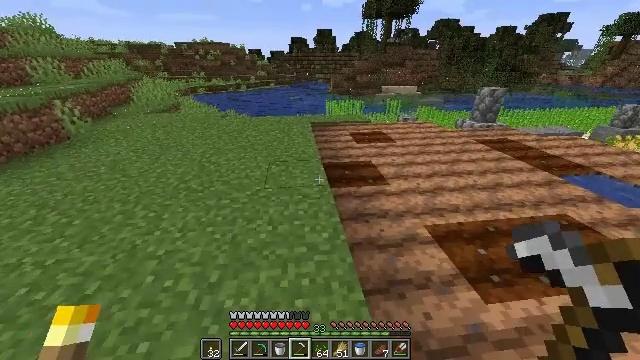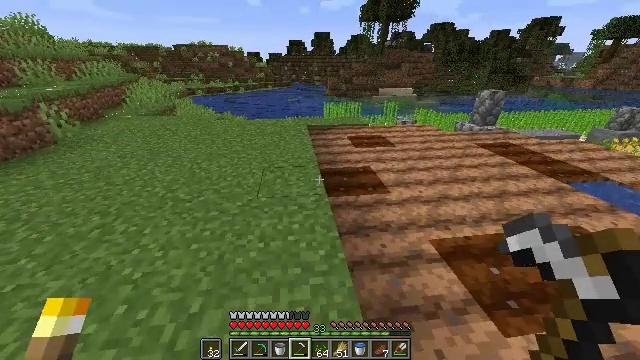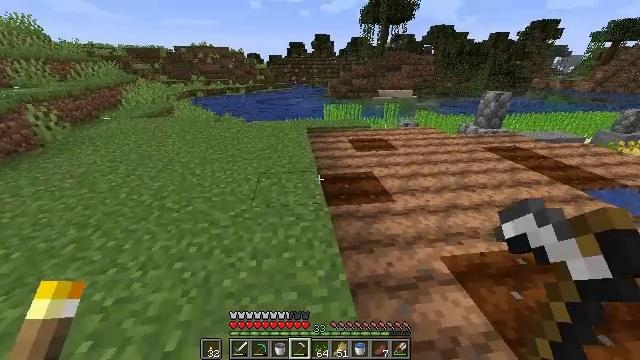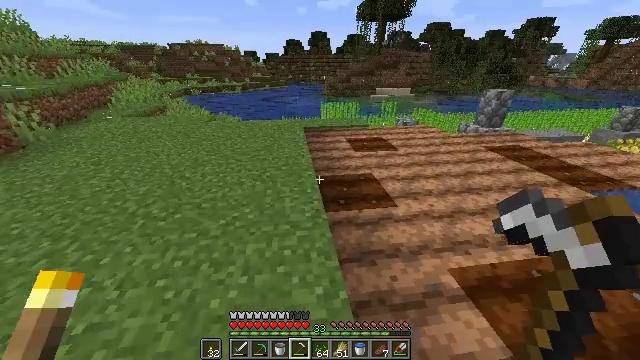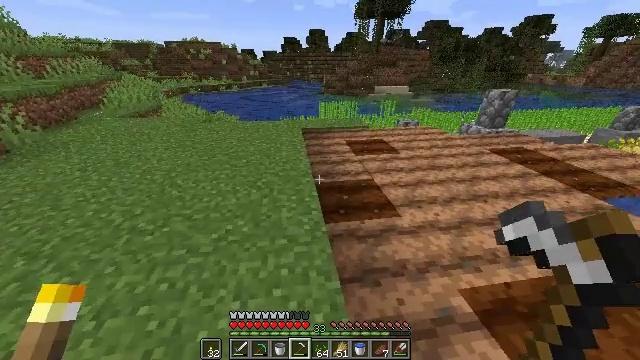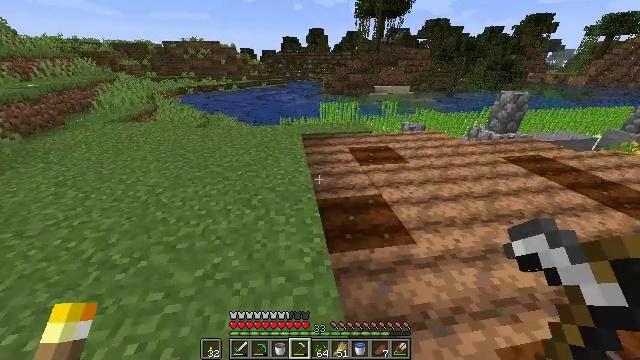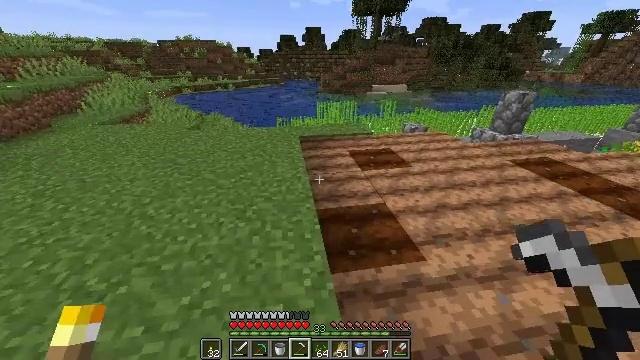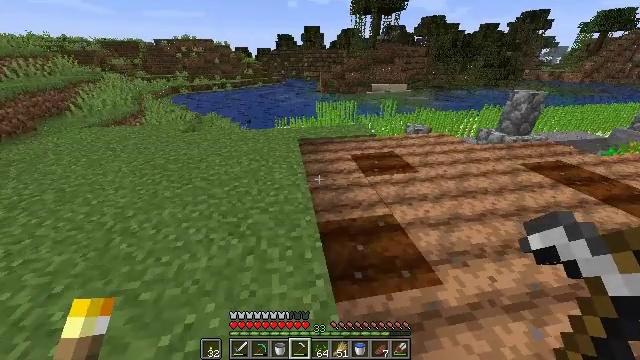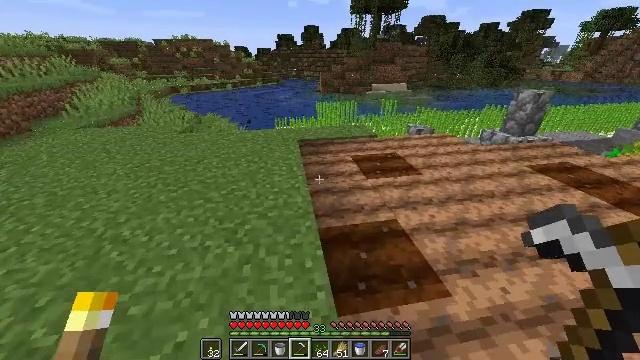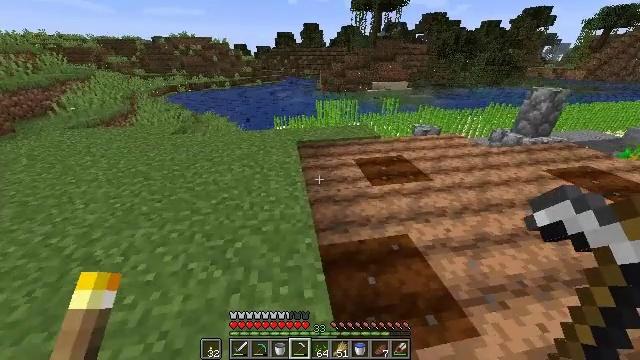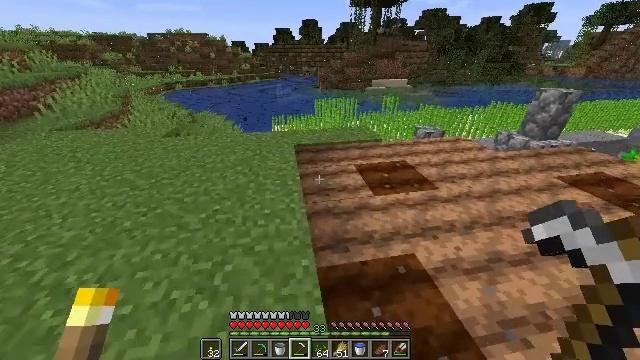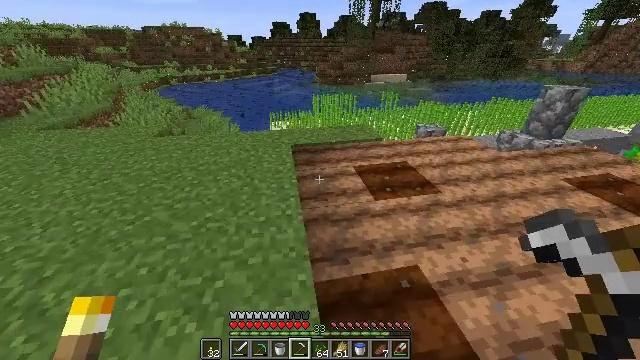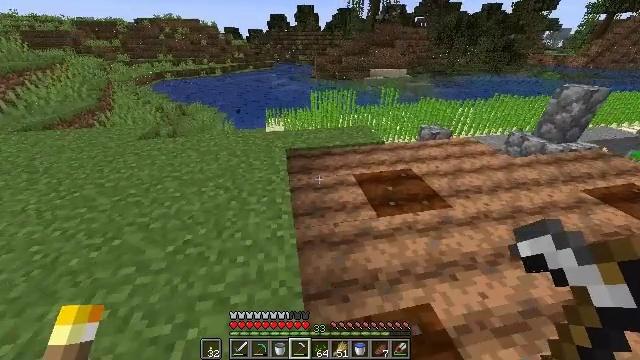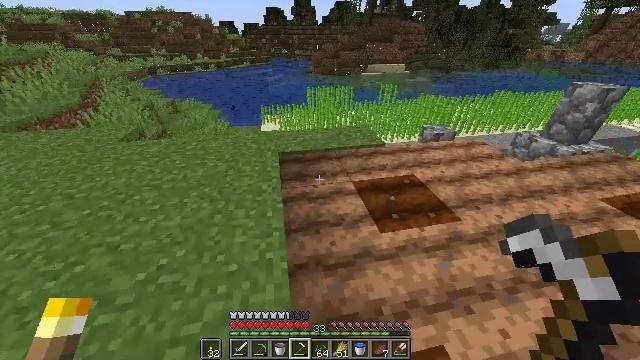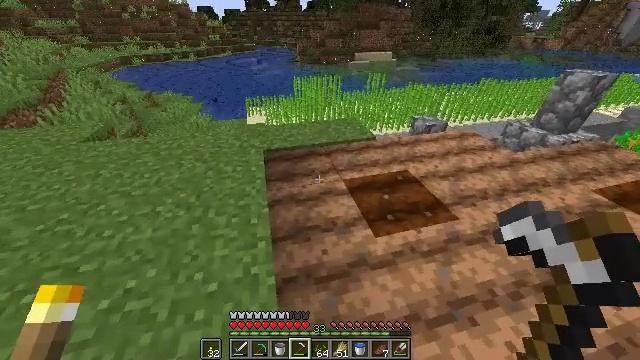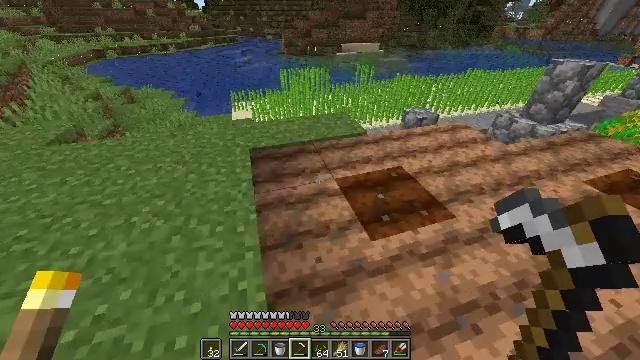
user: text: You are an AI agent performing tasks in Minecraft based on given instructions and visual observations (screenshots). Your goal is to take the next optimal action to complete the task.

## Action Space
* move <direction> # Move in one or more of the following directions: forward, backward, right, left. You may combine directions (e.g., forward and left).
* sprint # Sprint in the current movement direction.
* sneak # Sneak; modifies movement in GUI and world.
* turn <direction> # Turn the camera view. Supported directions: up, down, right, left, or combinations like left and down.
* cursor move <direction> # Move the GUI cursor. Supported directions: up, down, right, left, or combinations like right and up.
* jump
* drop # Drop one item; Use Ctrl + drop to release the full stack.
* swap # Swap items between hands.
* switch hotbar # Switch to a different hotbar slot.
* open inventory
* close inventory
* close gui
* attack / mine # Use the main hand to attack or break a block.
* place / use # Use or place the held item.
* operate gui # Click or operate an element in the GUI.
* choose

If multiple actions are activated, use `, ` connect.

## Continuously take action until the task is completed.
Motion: motion action
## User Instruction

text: Harvest grass block to clear the area.
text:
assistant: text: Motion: move forward, sprint
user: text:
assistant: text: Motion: move forward, sprint
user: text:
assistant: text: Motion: move forward, sprint
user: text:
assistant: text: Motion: move forward, sprint
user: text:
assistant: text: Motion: move forward, sprint
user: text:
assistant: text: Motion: move forward, sprint
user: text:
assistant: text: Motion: move forward, sprint
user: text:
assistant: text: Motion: move forward, sprint
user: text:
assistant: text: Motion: move forward, sprint
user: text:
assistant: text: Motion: move forward, sprint
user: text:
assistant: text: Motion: move forward, sprint, turn down
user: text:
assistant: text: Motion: move forward, sprint, turn down
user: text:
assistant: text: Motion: move forward, sprint, turn down
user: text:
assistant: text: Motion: move forward, sprint, turn right and down
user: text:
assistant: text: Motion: move forward, sprint, turn right and down
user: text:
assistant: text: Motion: move forward, sprint, turn right
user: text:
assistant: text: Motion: move forward, sprint, turn right and down
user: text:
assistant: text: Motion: move forward, sprint, turn right and down
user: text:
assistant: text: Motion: move forward, turn right
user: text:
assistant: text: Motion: turn right
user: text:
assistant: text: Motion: turn right
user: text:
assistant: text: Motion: turn right
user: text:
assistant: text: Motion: no_op
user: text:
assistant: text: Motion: no_op
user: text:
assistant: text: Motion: no_op
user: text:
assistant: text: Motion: no_op
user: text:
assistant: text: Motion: turn right and up
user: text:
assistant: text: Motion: turn right and up
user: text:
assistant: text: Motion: turn right and up
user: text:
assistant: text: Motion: turn right and up